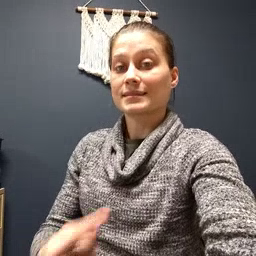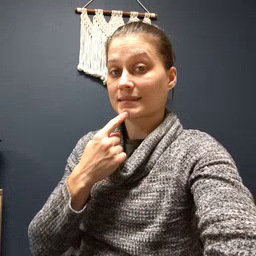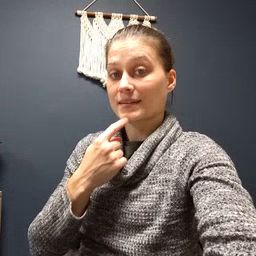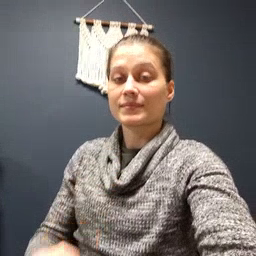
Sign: say